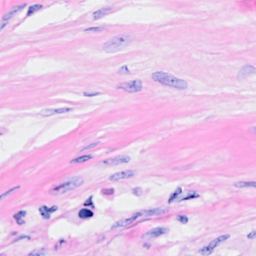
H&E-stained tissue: Breast